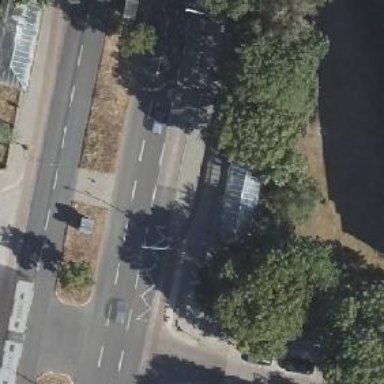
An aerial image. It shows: Subway entrance for railway system.